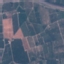
Land use / land cover: PermanentCrop